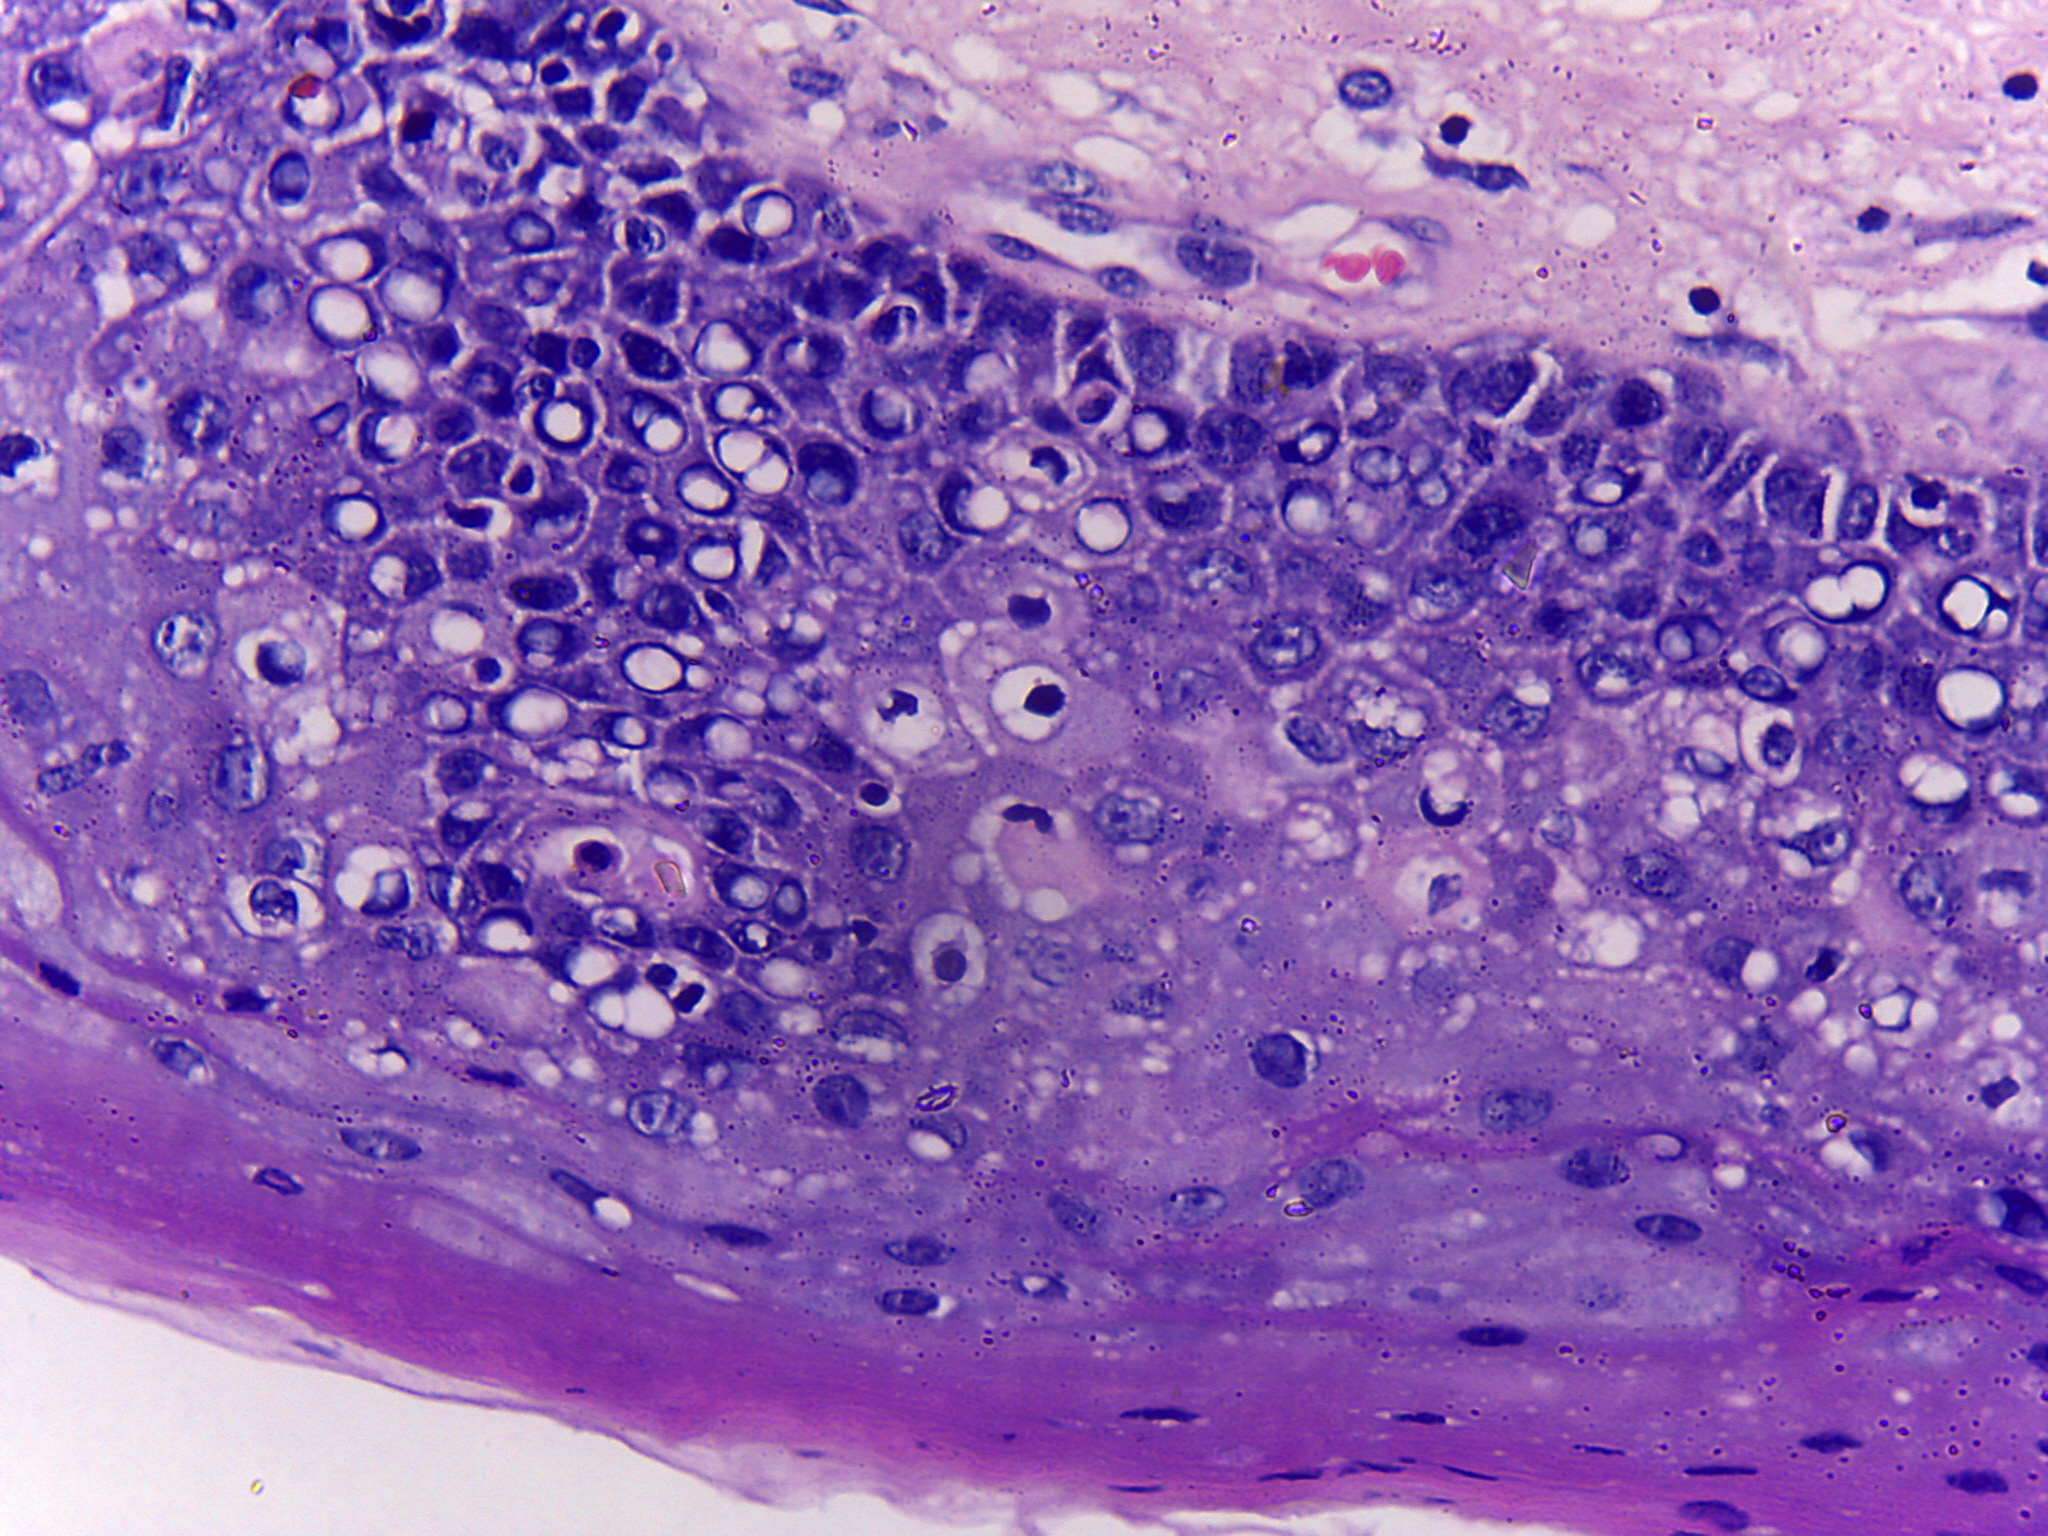
Diagnosis: OSCC